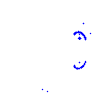
Particle: proton